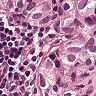
Metastatic tissue present: yes